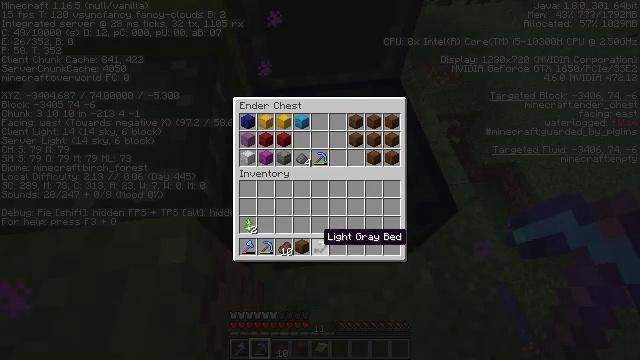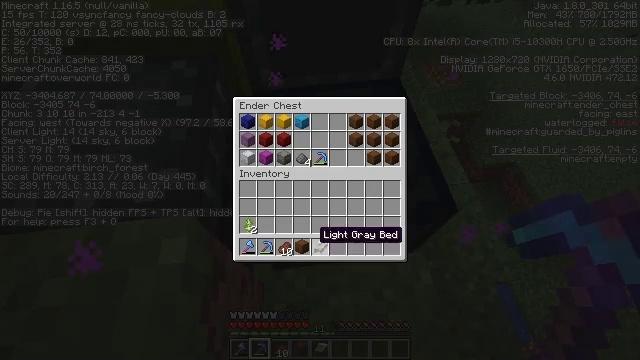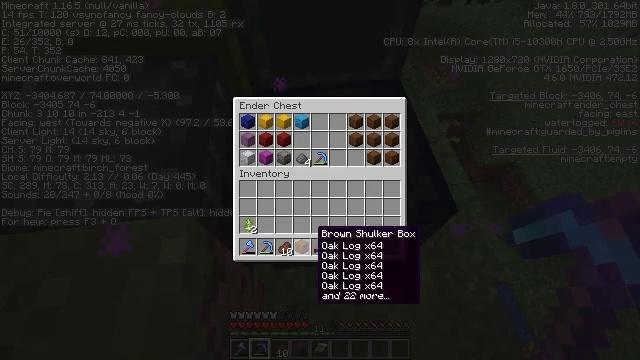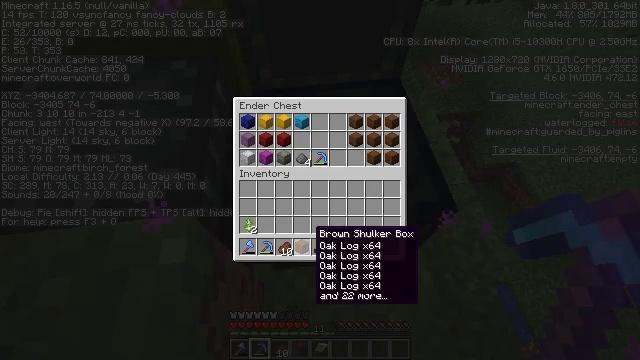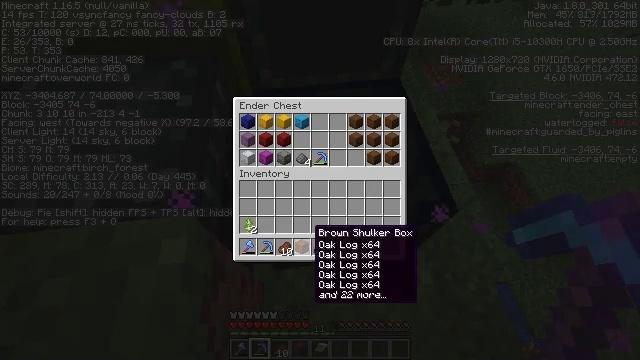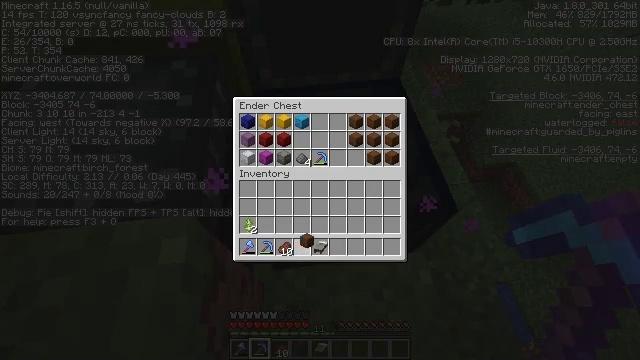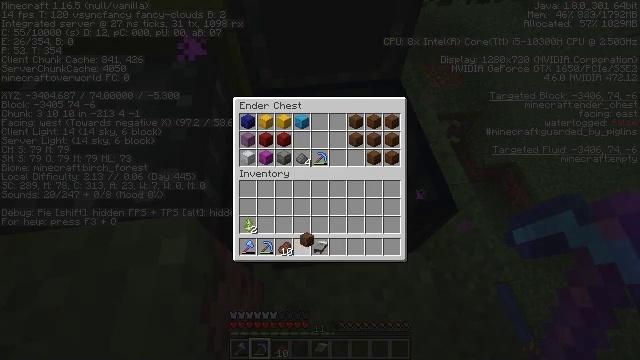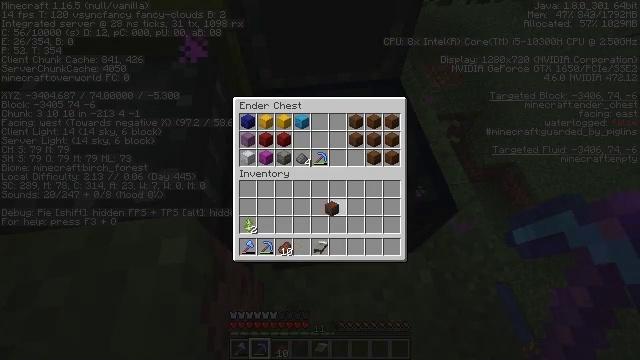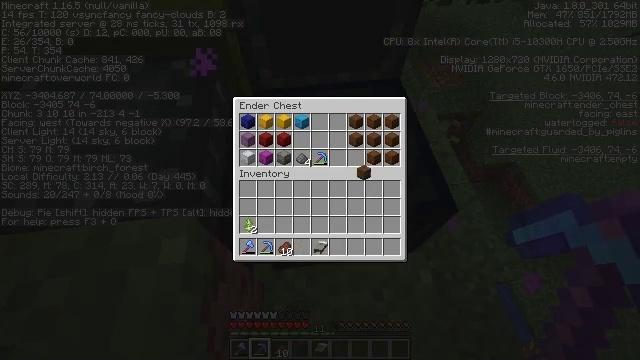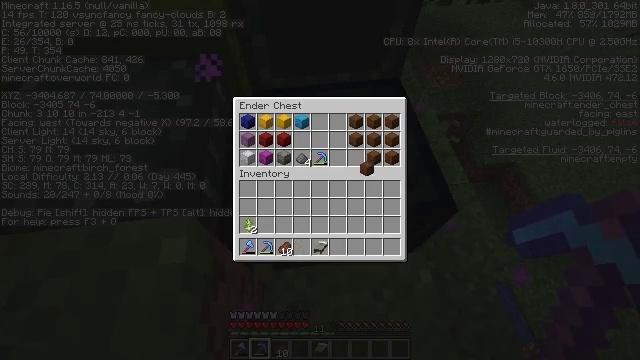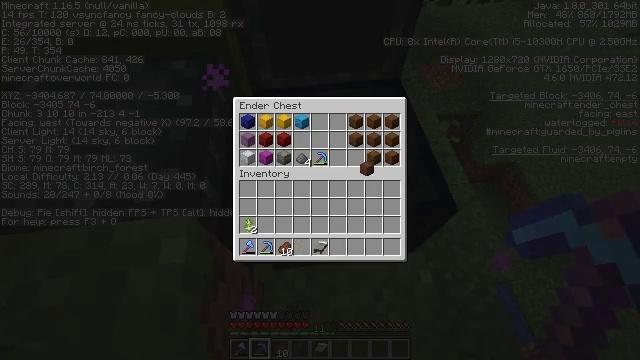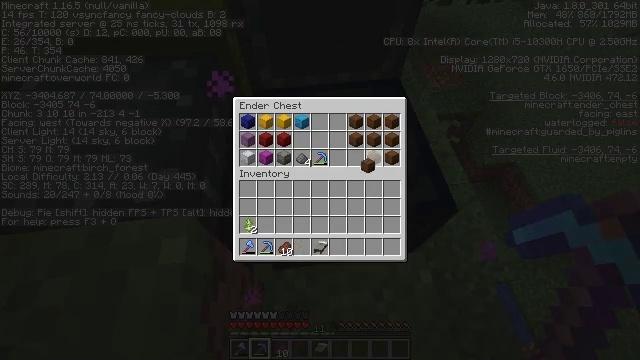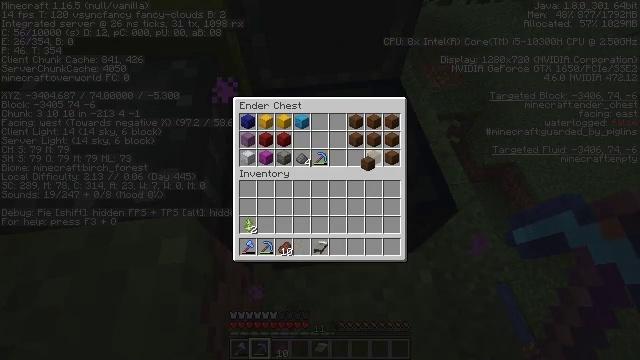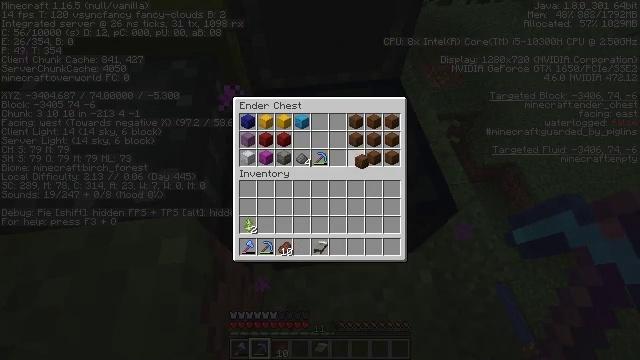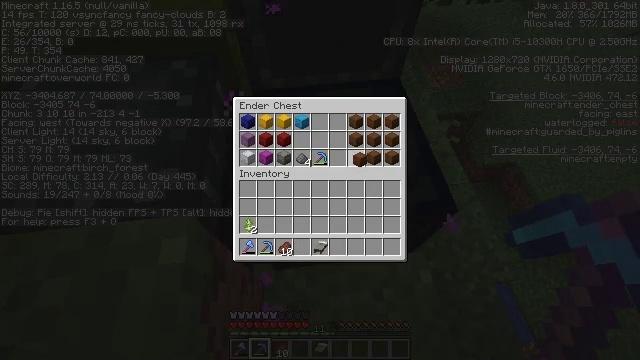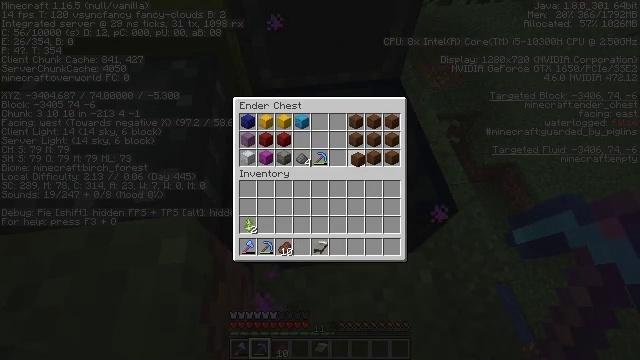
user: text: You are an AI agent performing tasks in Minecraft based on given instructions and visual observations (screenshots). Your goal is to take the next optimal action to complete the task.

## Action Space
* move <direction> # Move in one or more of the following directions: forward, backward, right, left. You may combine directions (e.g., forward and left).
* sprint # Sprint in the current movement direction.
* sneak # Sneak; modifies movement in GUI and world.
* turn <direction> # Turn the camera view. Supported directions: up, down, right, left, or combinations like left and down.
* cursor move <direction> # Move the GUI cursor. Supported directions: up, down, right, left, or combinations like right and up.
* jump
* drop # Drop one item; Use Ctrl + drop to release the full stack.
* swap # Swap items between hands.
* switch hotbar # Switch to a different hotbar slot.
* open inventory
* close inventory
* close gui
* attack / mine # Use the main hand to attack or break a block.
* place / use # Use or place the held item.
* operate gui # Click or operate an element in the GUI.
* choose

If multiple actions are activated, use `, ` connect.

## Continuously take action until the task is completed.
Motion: motion action
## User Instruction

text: Retrieve the ender chest safely.
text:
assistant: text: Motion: no_op
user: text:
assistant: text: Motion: no_op
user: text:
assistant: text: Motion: no_op
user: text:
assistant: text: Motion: no_op
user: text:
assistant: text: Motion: operate gui
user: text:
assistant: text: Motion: operate gui
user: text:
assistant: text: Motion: cursor move right and up
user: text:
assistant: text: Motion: cursor move right and up
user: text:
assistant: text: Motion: no_op
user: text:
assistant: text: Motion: no_op
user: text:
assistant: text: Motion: no_op
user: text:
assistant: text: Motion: no_op
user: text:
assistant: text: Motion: no_op
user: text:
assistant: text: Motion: no_op
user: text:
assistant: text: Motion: operate gui
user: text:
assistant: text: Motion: operate gui
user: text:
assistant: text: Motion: operate gui
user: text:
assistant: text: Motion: no_op
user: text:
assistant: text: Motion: no_op
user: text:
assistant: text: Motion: no_op
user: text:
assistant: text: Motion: no_op
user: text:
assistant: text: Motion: no_op
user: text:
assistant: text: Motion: close gui
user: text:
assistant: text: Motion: no_op
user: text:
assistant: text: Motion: no_op
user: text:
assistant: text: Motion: switch to hotbar 3
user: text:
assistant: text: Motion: switch to hotbar 3
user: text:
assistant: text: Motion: switch to hotbar 3
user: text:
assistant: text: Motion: no_op
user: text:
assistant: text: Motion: no_op